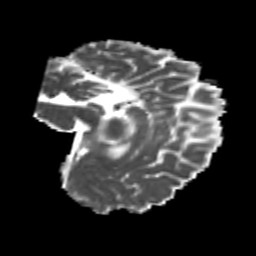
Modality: MD
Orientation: sagittal
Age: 24
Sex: female
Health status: healthy
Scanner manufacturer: philips
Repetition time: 7.39 s
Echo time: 0.08599 s